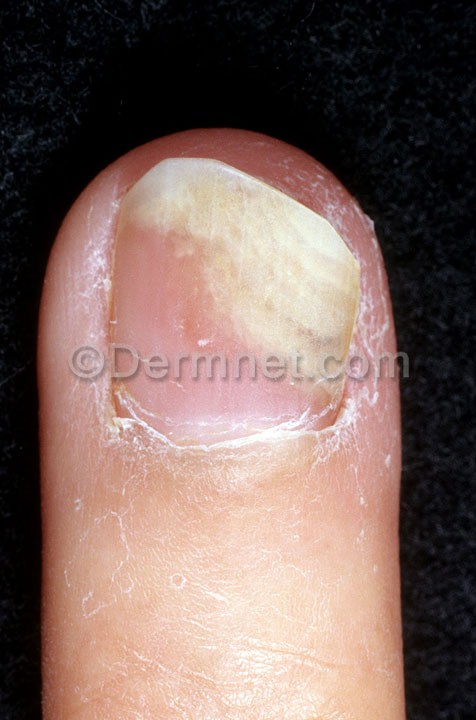
Disease: Nail Fungus and other Nail Disease